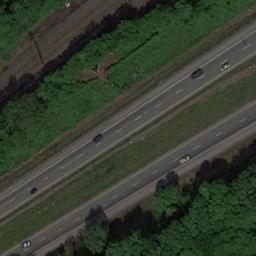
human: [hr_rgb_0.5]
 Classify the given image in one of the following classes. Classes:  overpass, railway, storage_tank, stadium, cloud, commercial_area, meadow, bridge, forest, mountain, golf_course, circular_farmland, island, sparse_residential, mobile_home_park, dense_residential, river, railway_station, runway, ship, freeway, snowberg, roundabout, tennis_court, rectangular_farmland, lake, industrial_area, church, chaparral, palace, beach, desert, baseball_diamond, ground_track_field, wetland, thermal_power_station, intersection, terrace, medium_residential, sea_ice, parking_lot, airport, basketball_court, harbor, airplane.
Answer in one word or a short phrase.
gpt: freeway